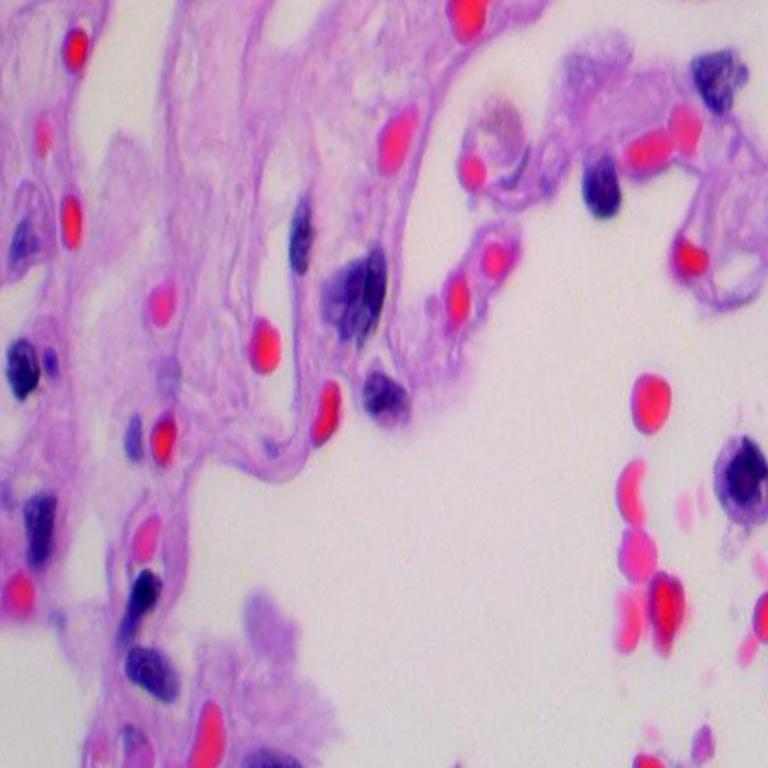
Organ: lung
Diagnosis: benign